Interaction volume radius: 5 \u00c5
Interaction volume height: 10 \u00c5
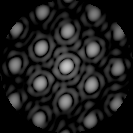
Disorder parameter: 0.09452